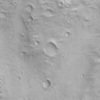
Label: not_dusty